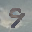
Label: 9